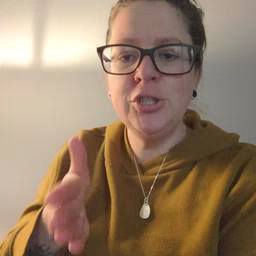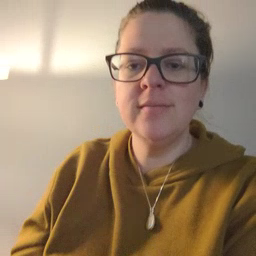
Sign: person